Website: bh-photo
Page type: receipt
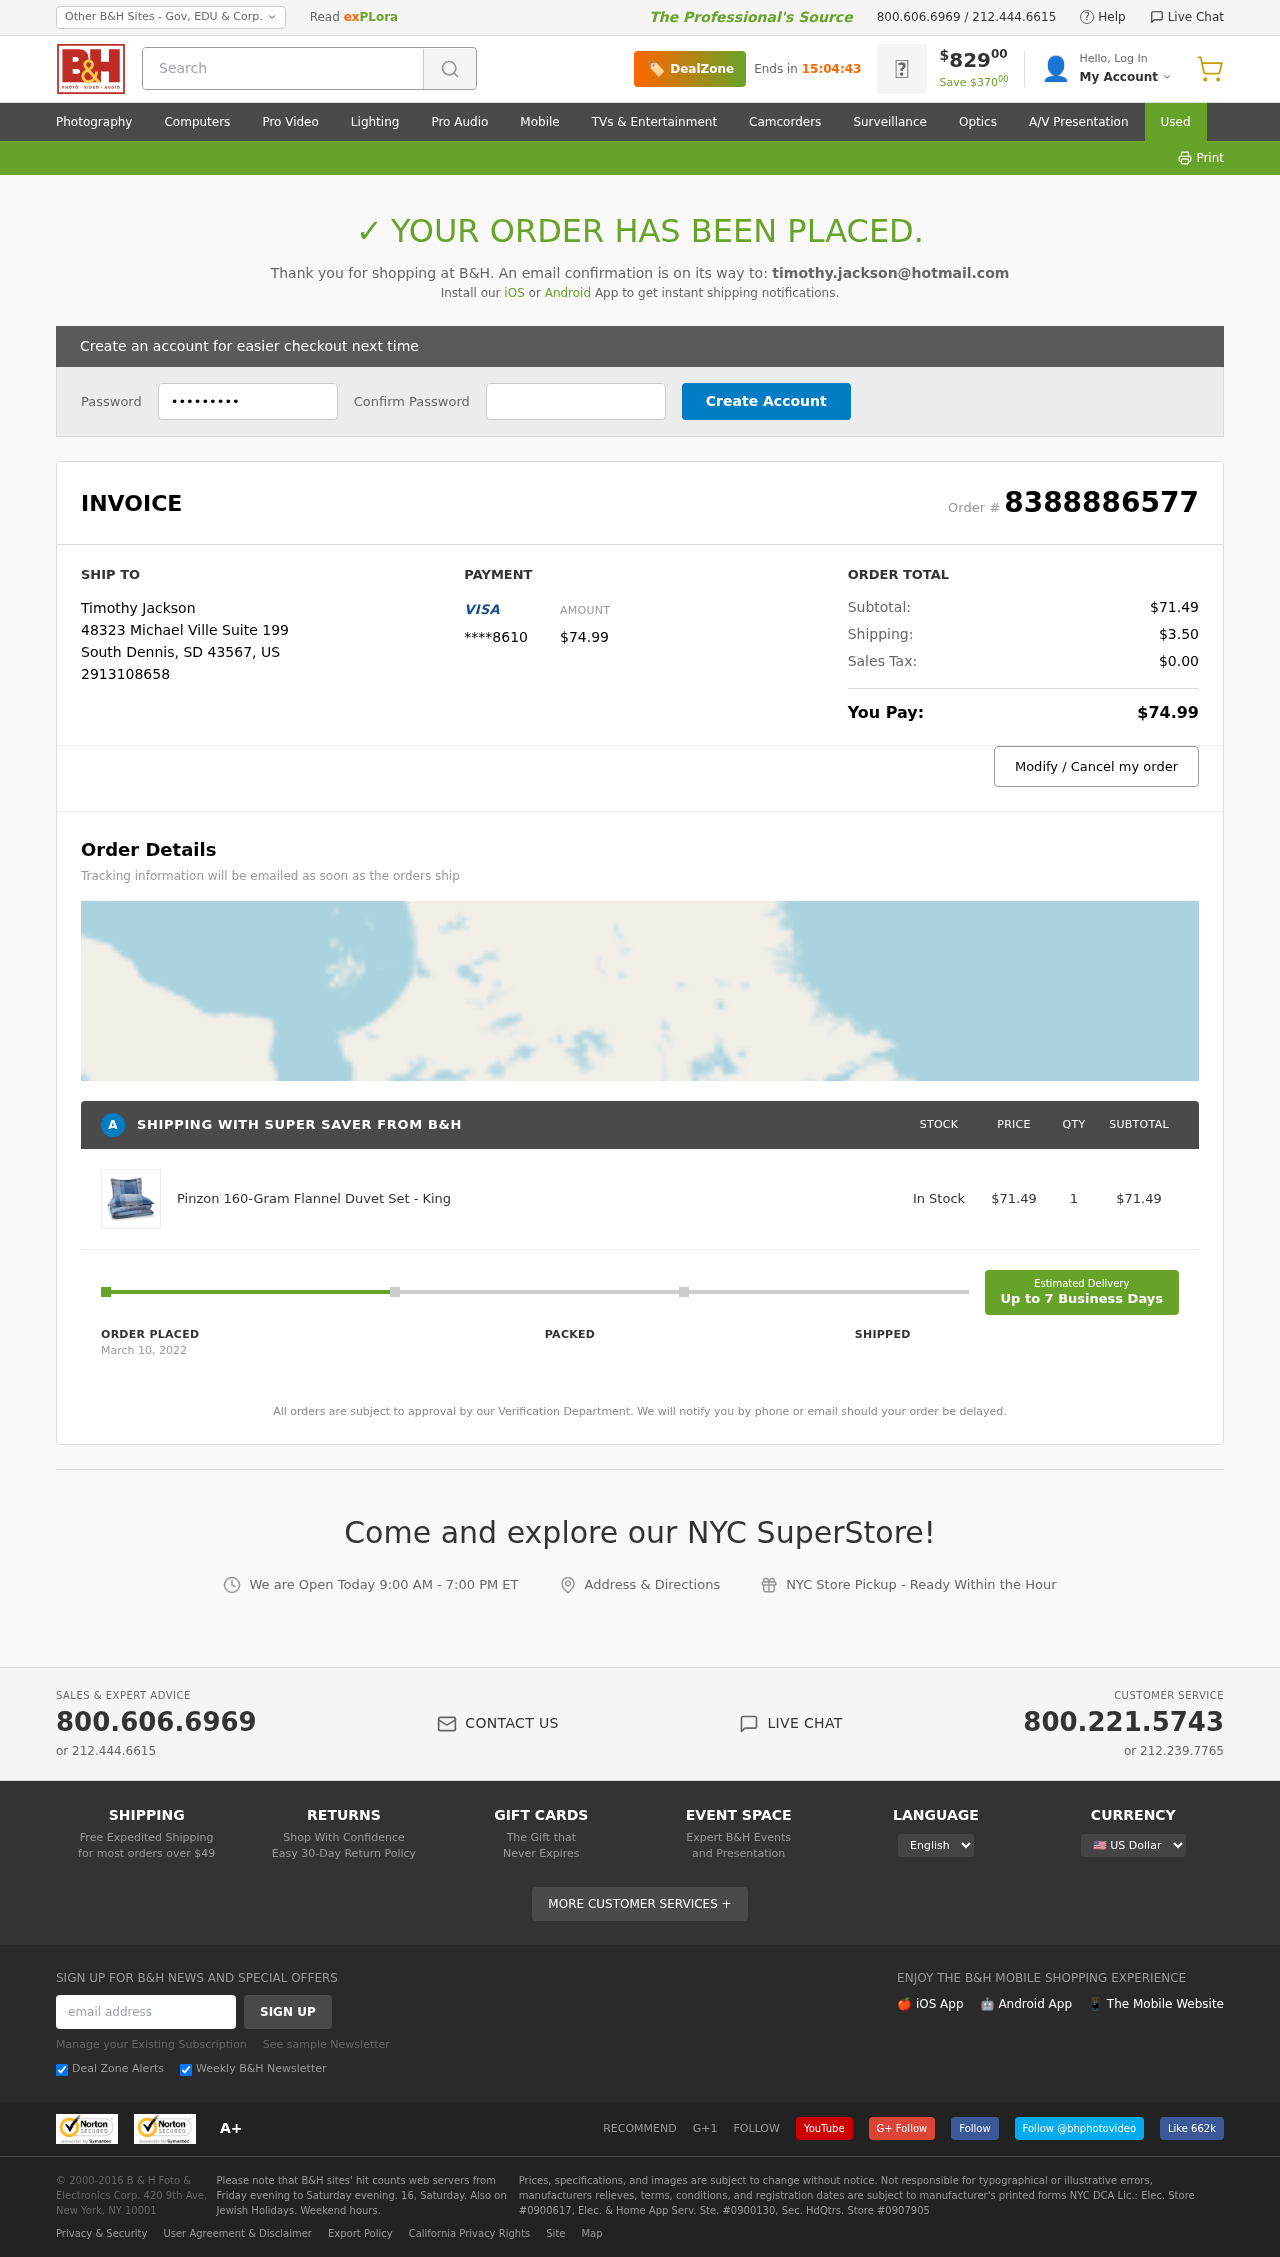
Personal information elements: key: PII_CARD_LAST4
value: ****8610
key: PII_CITY
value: South Dennis
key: PII_COUNTRY_CODE
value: US
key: PII_EMAIL
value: timothy.jackson@hotmail.com
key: PII_FULLNAME
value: Timothy Jackson
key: PII_PHONE
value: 2913108658
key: PII_POSTCODE
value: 43567
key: PII_STATE_ABBR
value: SD
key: PII_STREET
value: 48323 Michael Ville Suite 199
Product elements: key: PRODUCT1_NAME
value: Pinzon 160-Gram Flannel Duvet Set - King
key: PRODUCT1_PRICE
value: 71.49
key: PRODUCT1_QUANTITY
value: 1
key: PRODUCT1_SUBTOTAL
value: $71.49
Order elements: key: ORDER_ID
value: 8388886577
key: ORDER_TOTAL
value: $74.99
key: ORDER_SUBTOTAL
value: $71.49
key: ORDER_SHIPPING_COST
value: $3.50
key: ORDER_TAX
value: $0.00
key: ORDER_DATE
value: March 10, 2022
Search elements: key: HEADER_SEARCH
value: Search